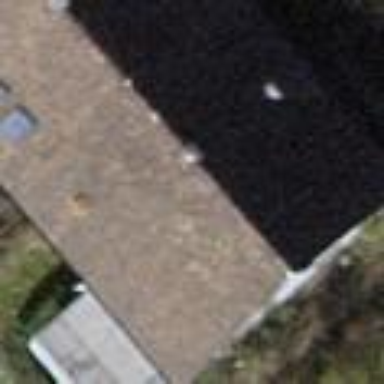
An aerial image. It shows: Semi-detached house.